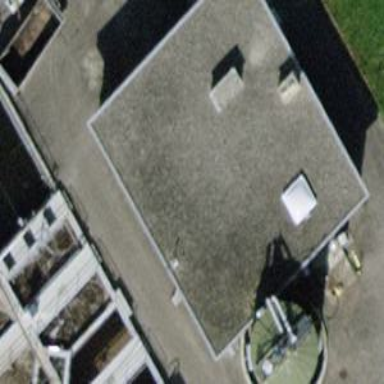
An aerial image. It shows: Wastewater plant.